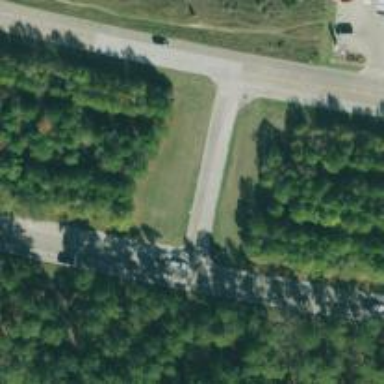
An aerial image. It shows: Road with stop sign.